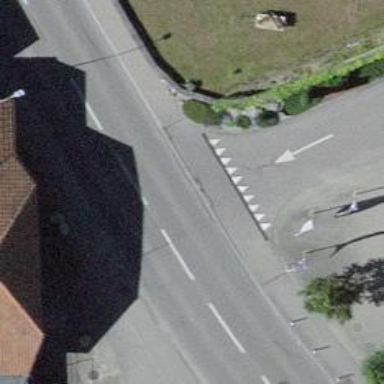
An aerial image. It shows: Road with "give way" sign.